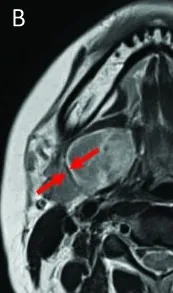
Heterogeneous hypointensity on T2-WI.
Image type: radiology (mri)